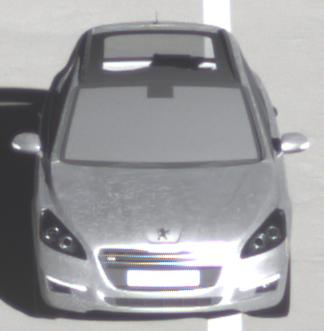
Make: Peugeot
Model: 508 SW 120 VTi
Detailed model: 508 (I) SW
Model produced from: 2011/03
Model produced until: 2014/05
Doors: 5
Color: white
Road condition: dry road
Daytime: morning or afternoon
Contrast: high contrast